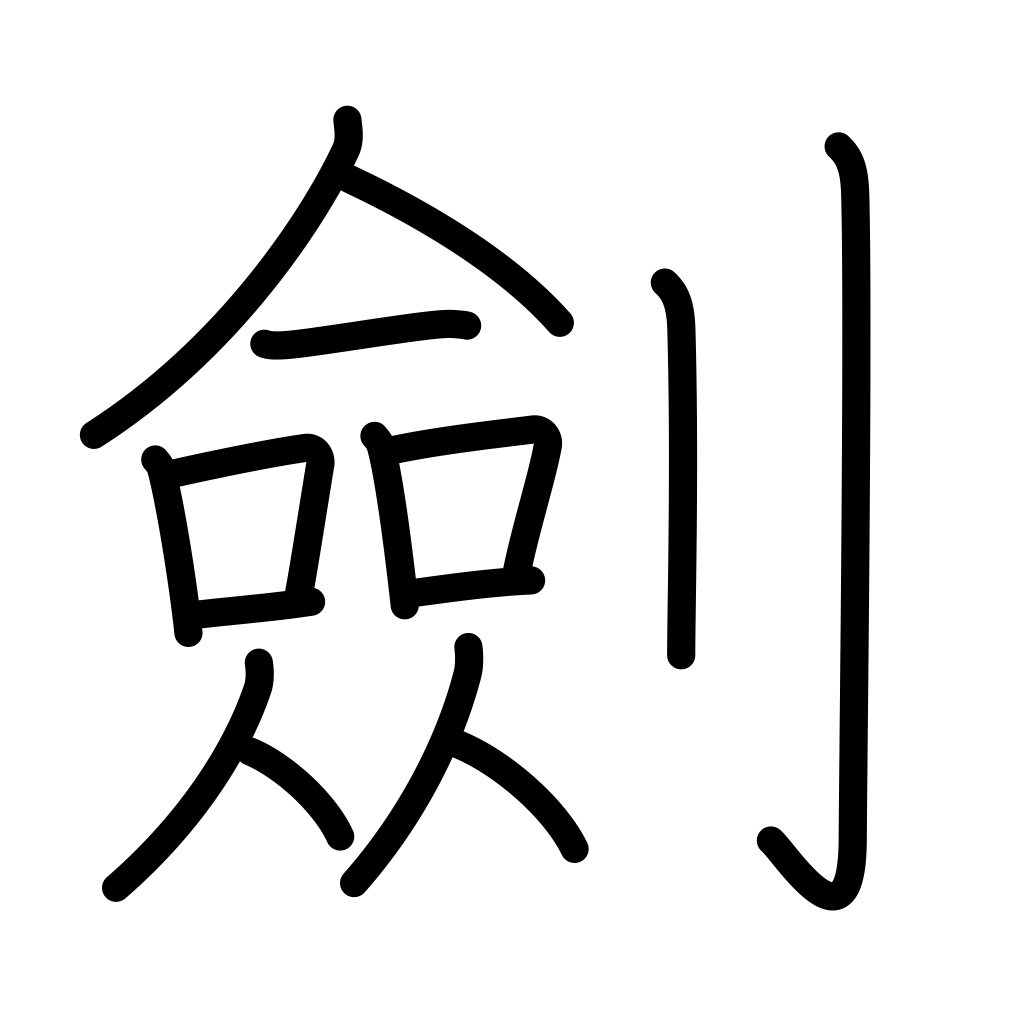
Meaning: sword